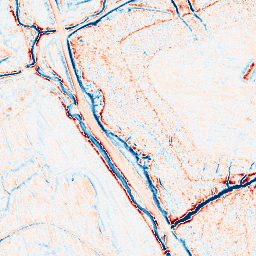
Category: edge_preserving
Decomposition family: anisotropic_diffusion
Decomposition parameters: iterations: 20
kappa: 10
gamma: 0.1
Upsampling method: quartic
Upsampling parameters: scale: 8
Upsampling scale: 8